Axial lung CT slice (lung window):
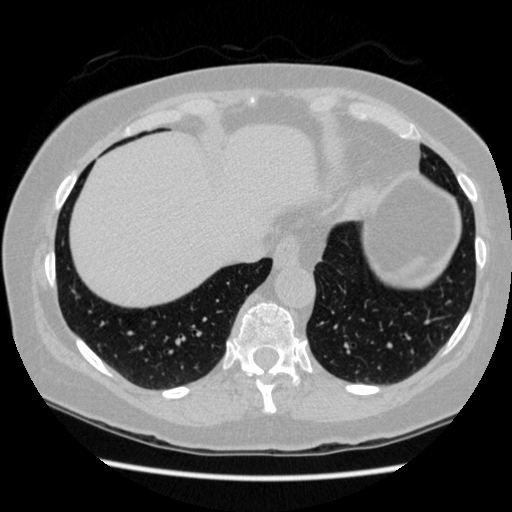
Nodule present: no